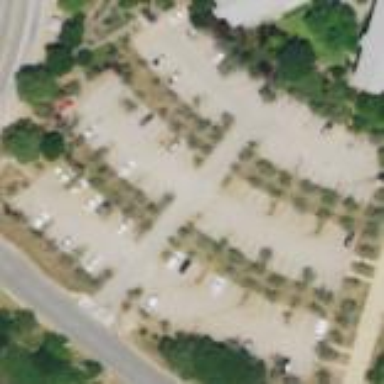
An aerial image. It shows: Parking area with surface.